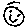
Label: smiley face